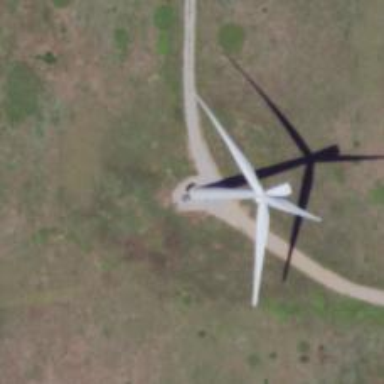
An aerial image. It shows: Industrial building with wind turbine generator. The generator is horizontal axis wind turbine.